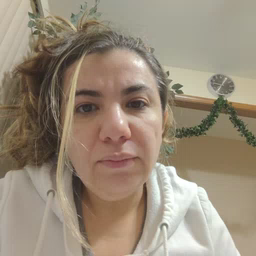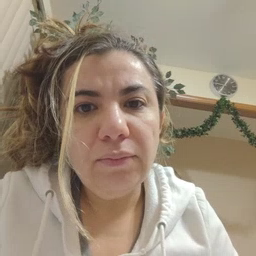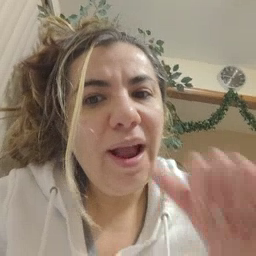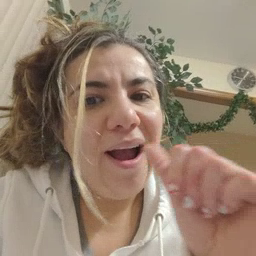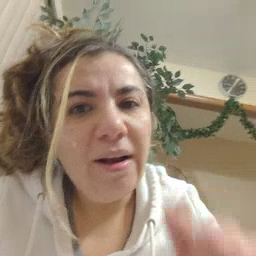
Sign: nuts